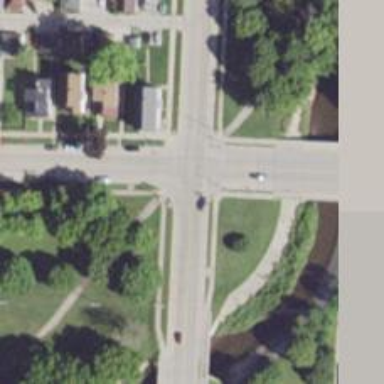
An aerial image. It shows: Crossing on the road.